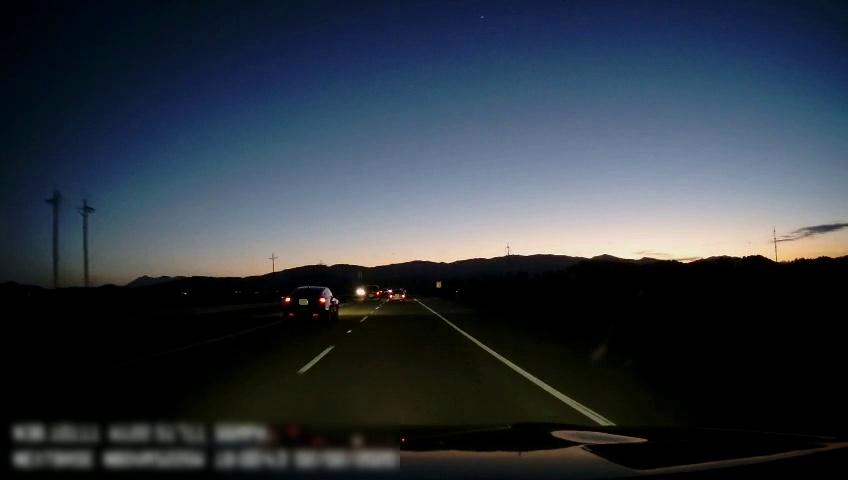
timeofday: Dusk/Dawn/Twilight
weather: Sunny
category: Drivable Space
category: Vehicles | Car
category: Vehicles | Car
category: Vehicles | Car
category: Lanes | Current Lane
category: Lanes | Current Lane
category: Lanes | Alternate Lane